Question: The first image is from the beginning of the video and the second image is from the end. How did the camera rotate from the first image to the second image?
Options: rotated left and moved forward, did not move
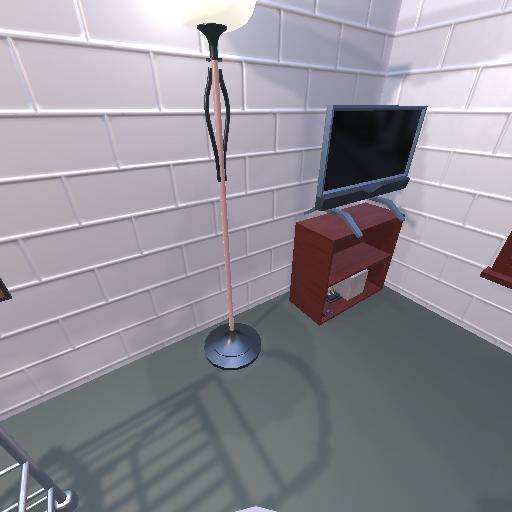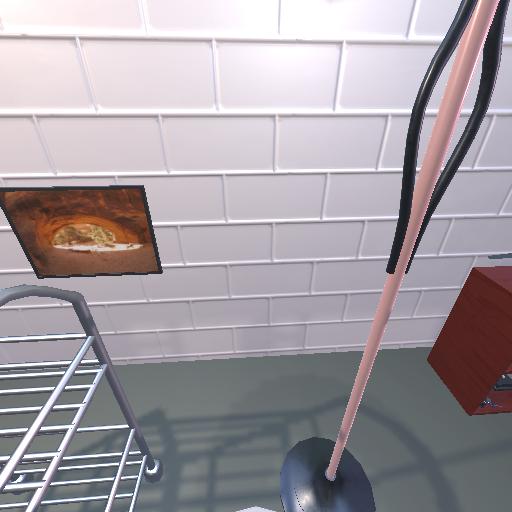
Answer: rotated left and moved forward